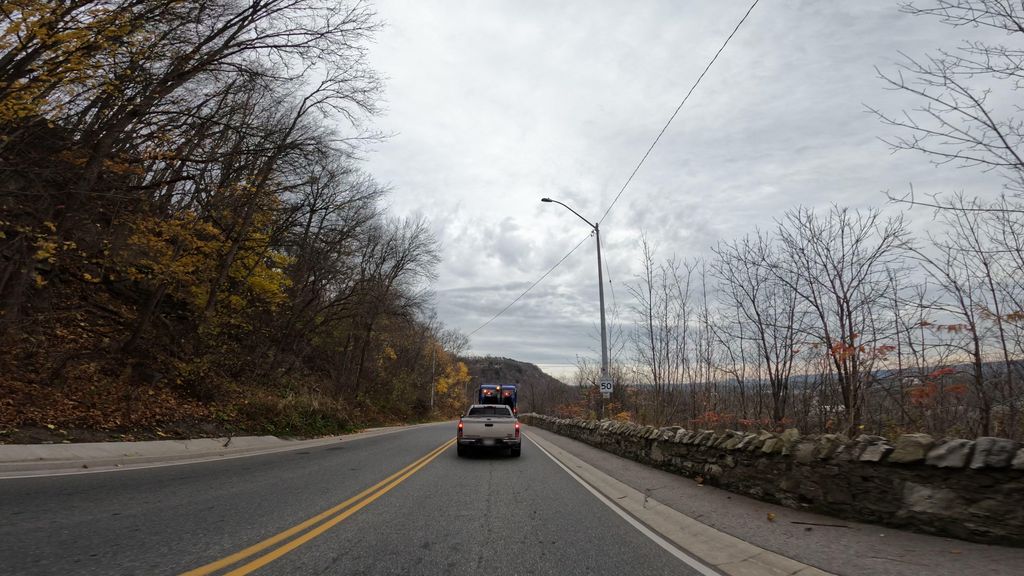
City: hamilton